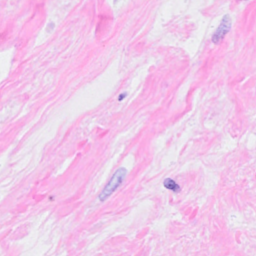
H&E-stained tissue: Breast